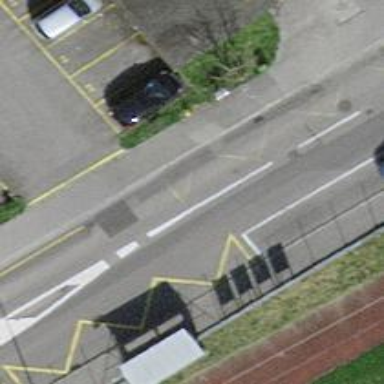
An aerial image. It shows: Public transport stop position.